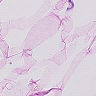
Metastatic tissue present: no